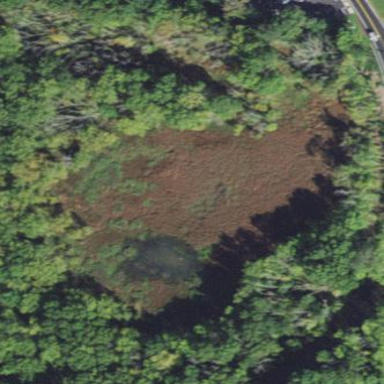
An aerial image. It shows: Swampy wetland area.